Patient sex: M
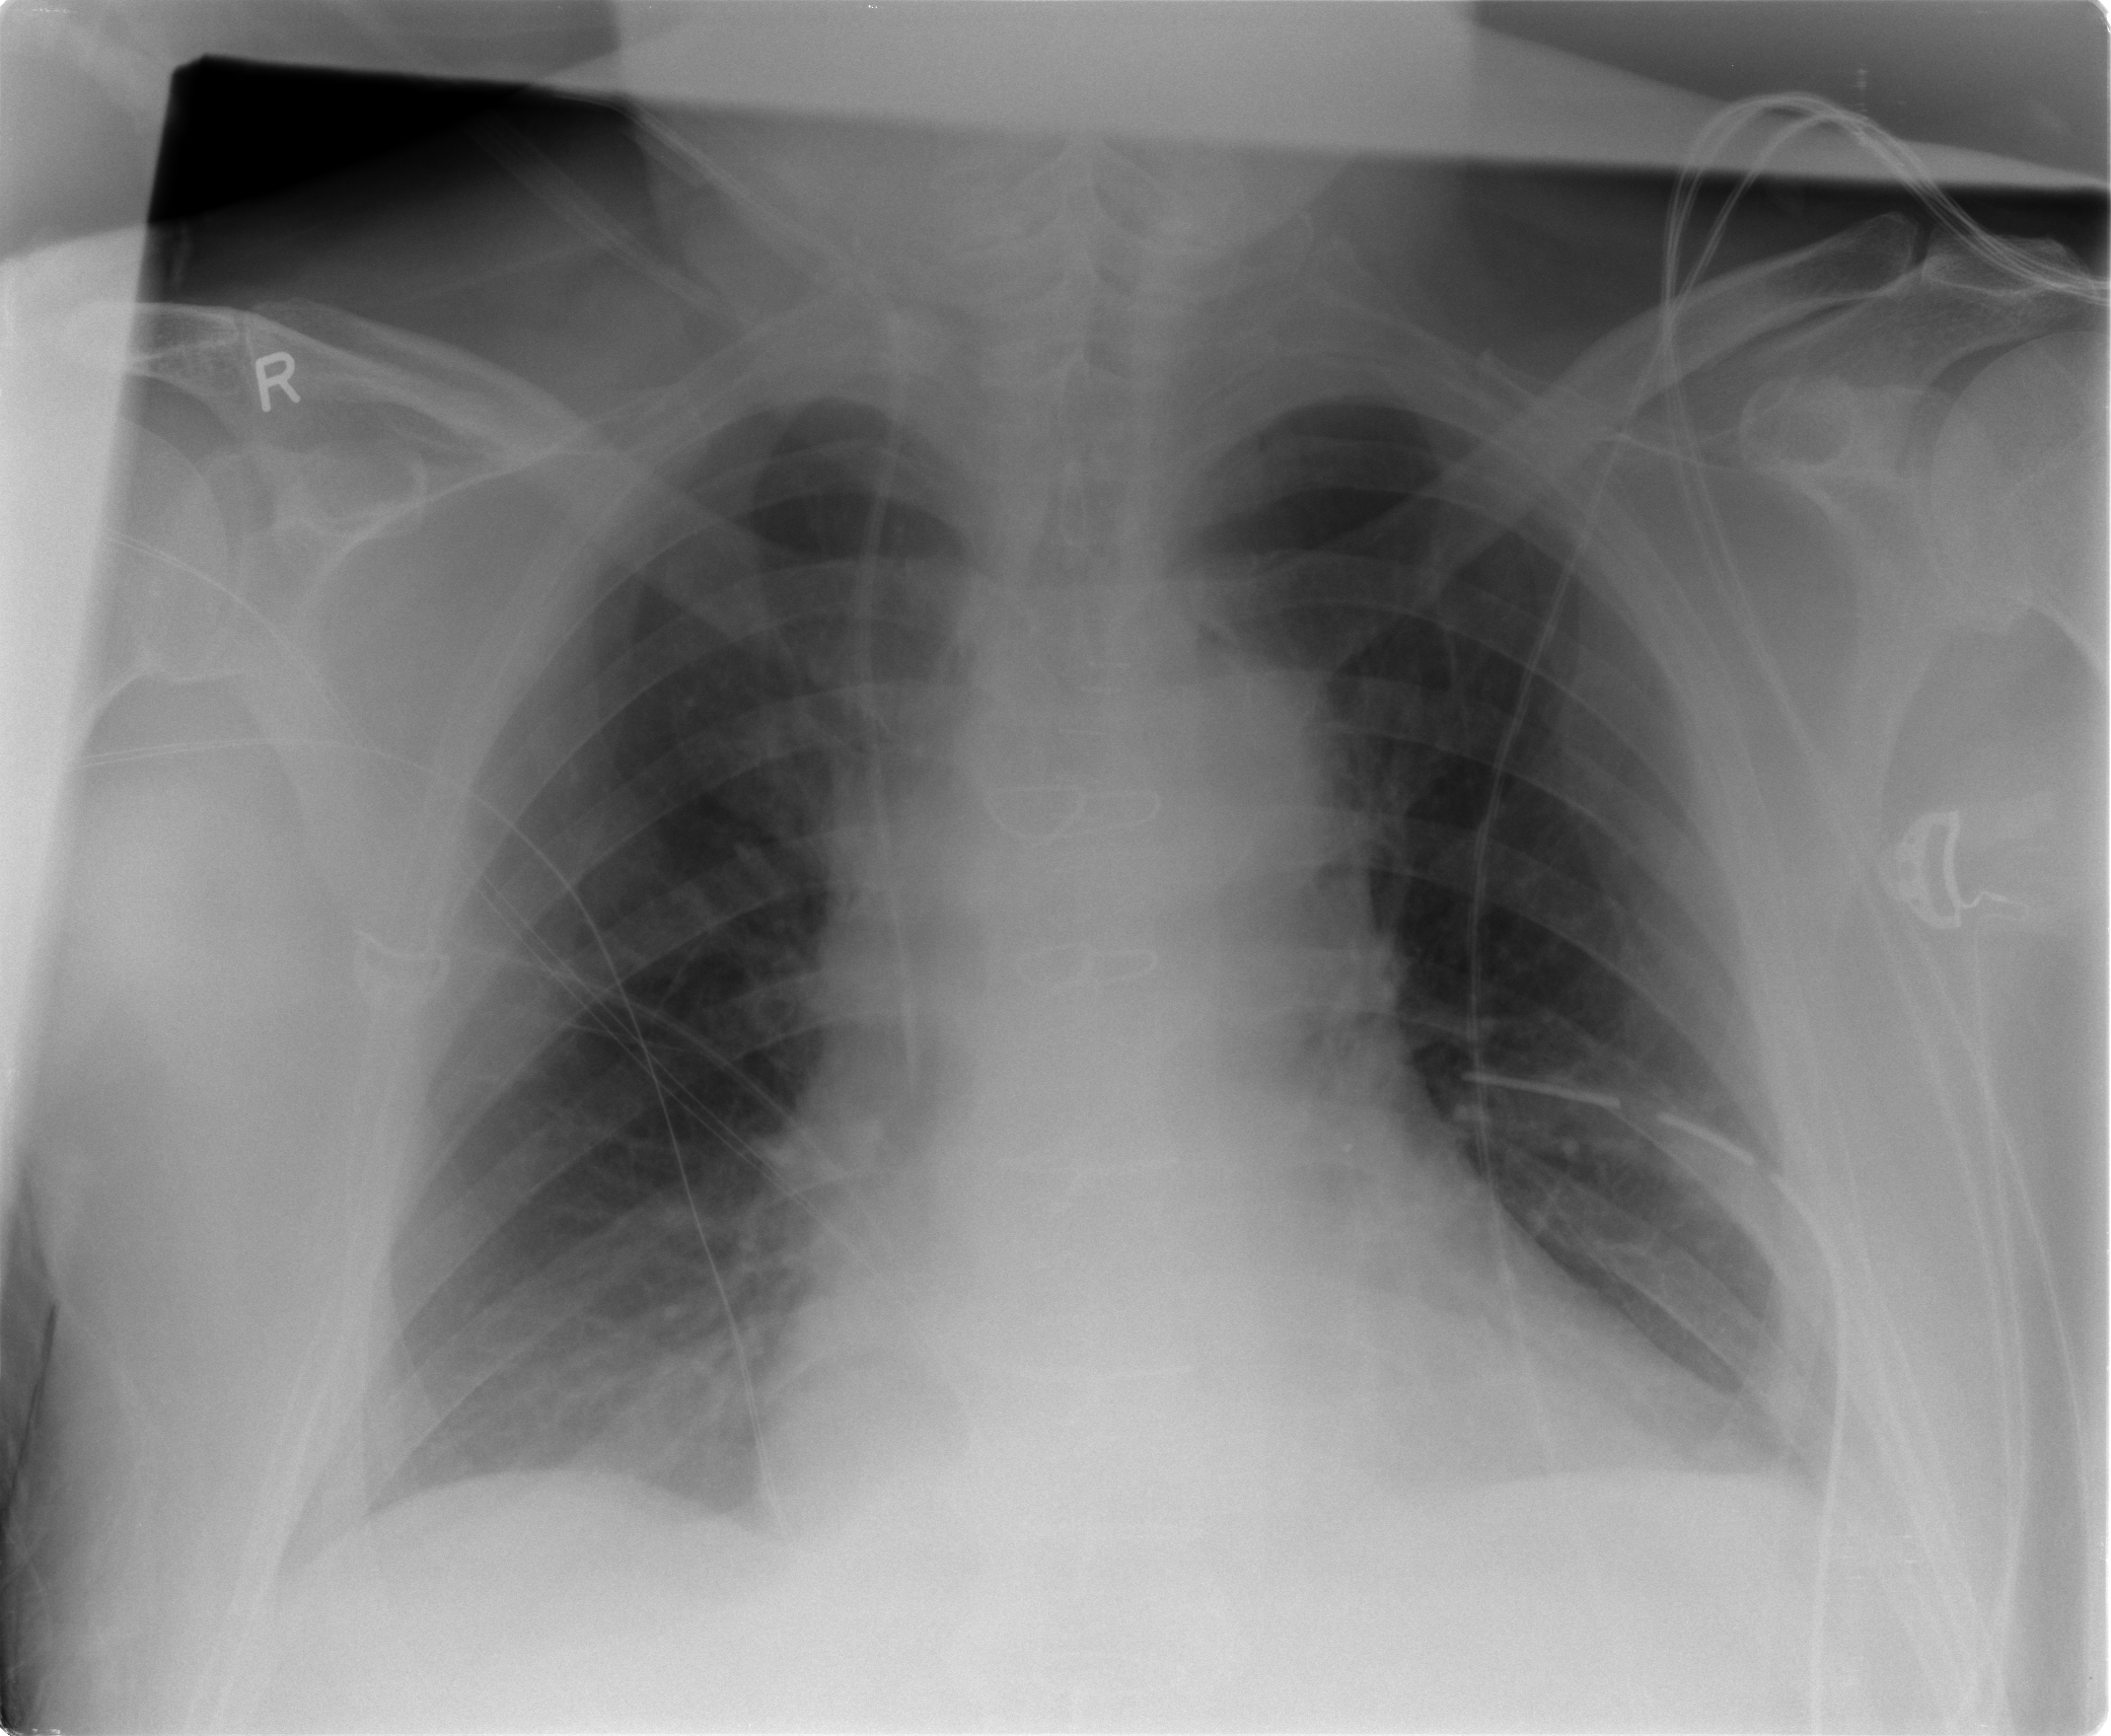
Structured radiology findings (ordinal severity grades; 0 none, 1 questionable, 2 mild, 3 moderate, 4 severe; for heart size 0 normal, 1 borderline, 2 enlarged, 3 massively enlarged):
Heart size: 2
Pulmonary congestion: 2
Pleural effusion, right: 0
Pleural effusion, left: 0
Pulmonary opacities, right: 0
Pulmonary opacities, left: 0
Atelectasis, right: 2
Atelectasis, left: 2